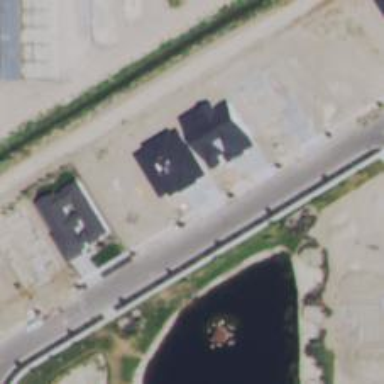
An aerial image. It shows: Detached building.